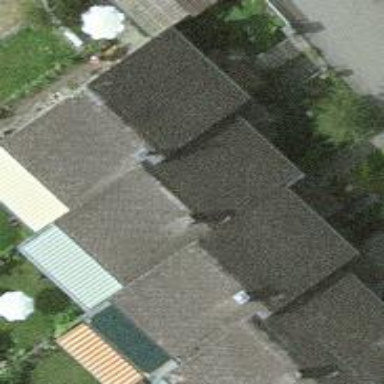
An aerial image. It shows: Residential building.